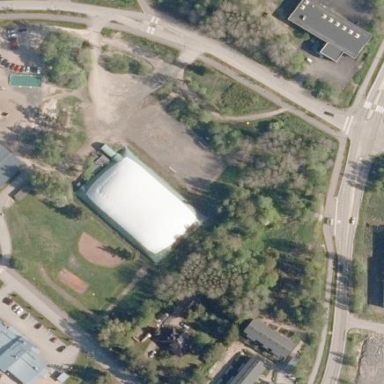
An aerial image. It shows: Sports centre building.